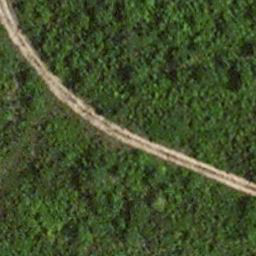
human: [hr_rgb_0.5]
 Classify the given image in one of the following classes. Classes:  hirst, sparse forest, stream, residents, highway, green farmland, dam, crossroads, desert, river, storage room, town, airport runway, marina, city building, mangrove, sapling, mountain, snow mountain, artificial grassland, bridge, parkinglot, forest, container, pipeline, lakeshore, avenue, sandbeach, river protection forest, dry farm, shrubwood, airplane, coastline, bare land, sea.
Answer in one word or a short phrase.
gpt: avenue